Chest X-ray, PA view. Patient: 33 years old, sex F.
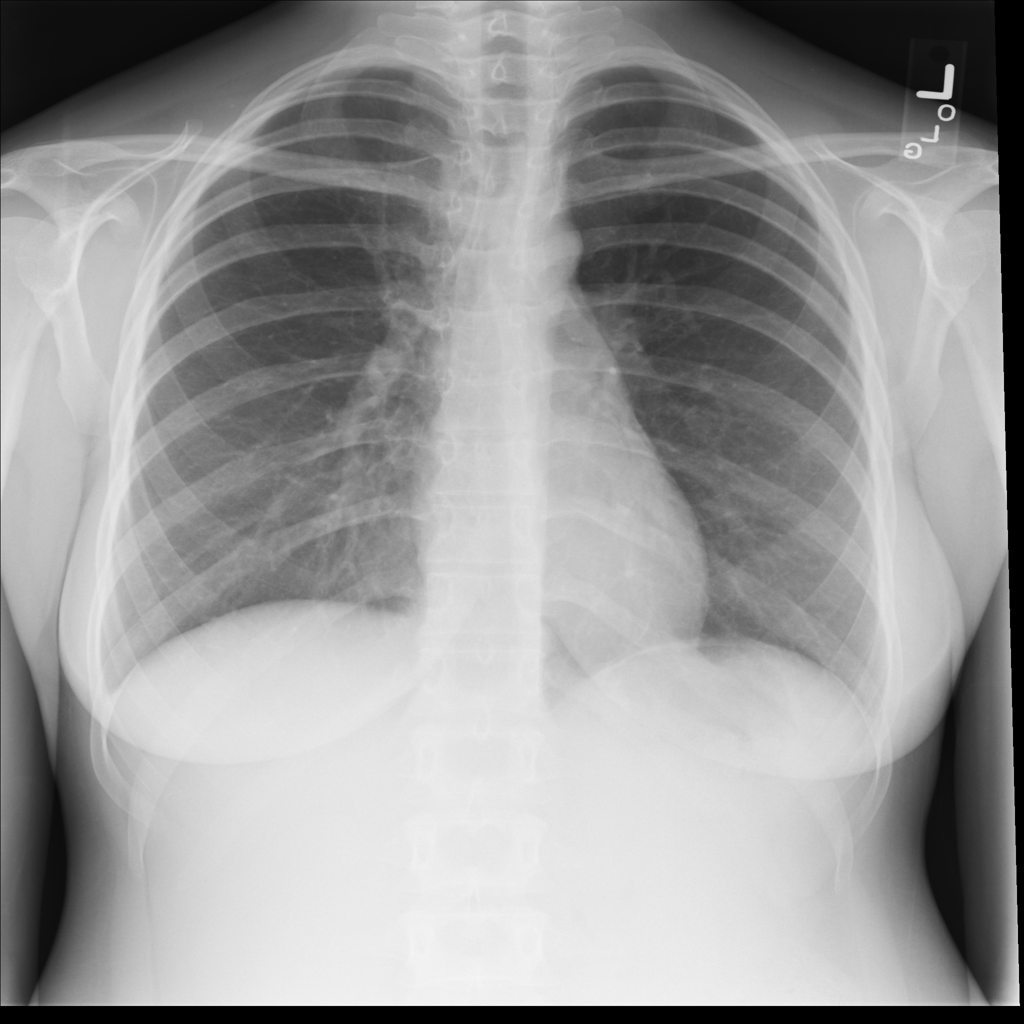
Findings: No Finding